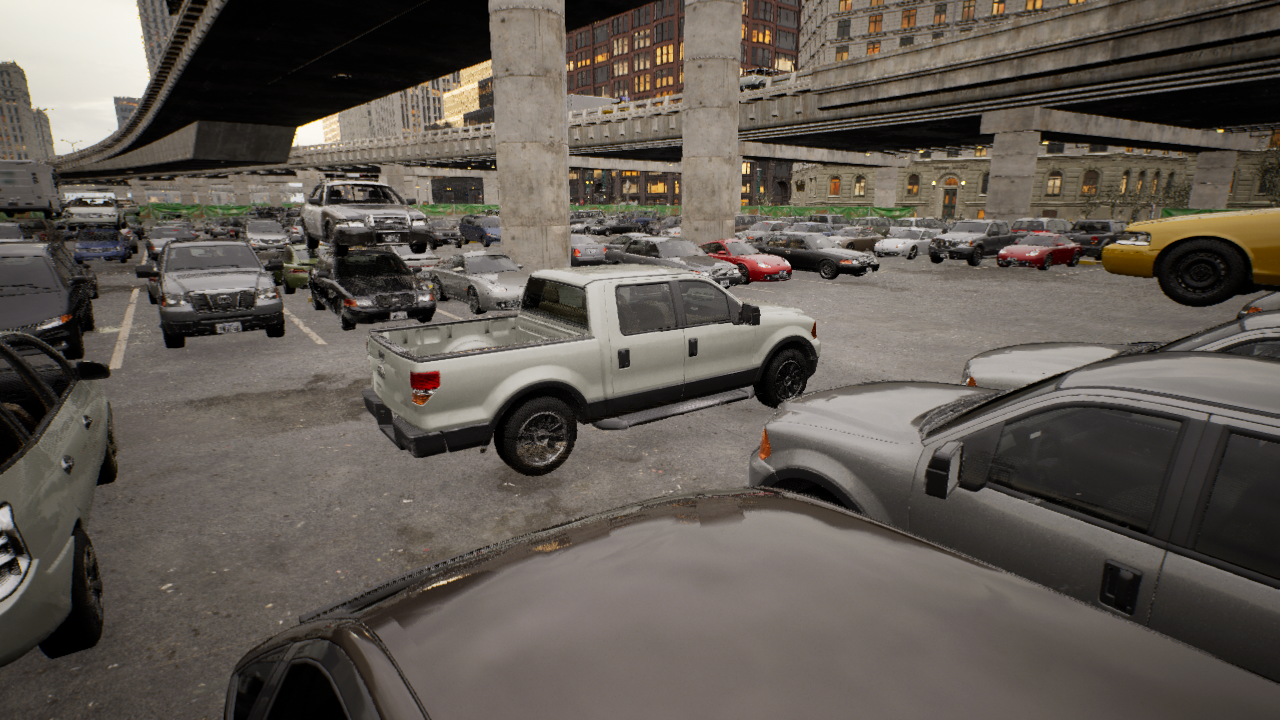
Venue: arterial
Lighting: golden hour
Vehicle rig: pickup